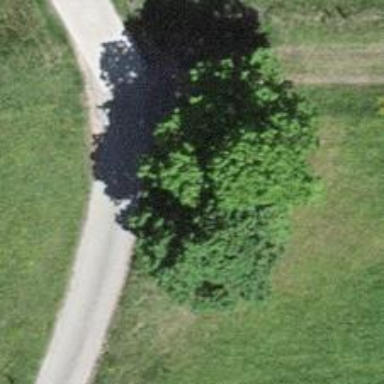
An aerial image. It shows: Wayside cross with historic significance.